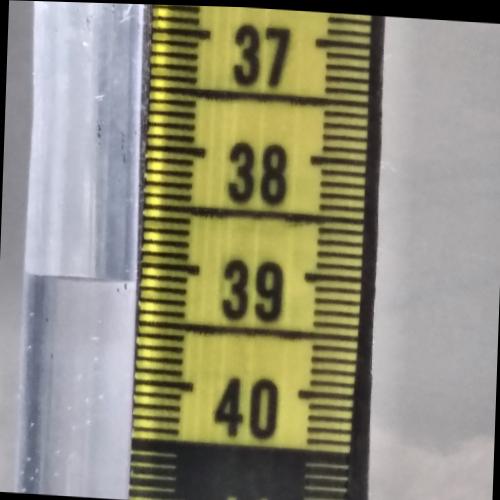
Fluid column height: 39.2 cm